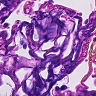
Metastatic tissue present: no